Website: macys
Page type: customer-info-address
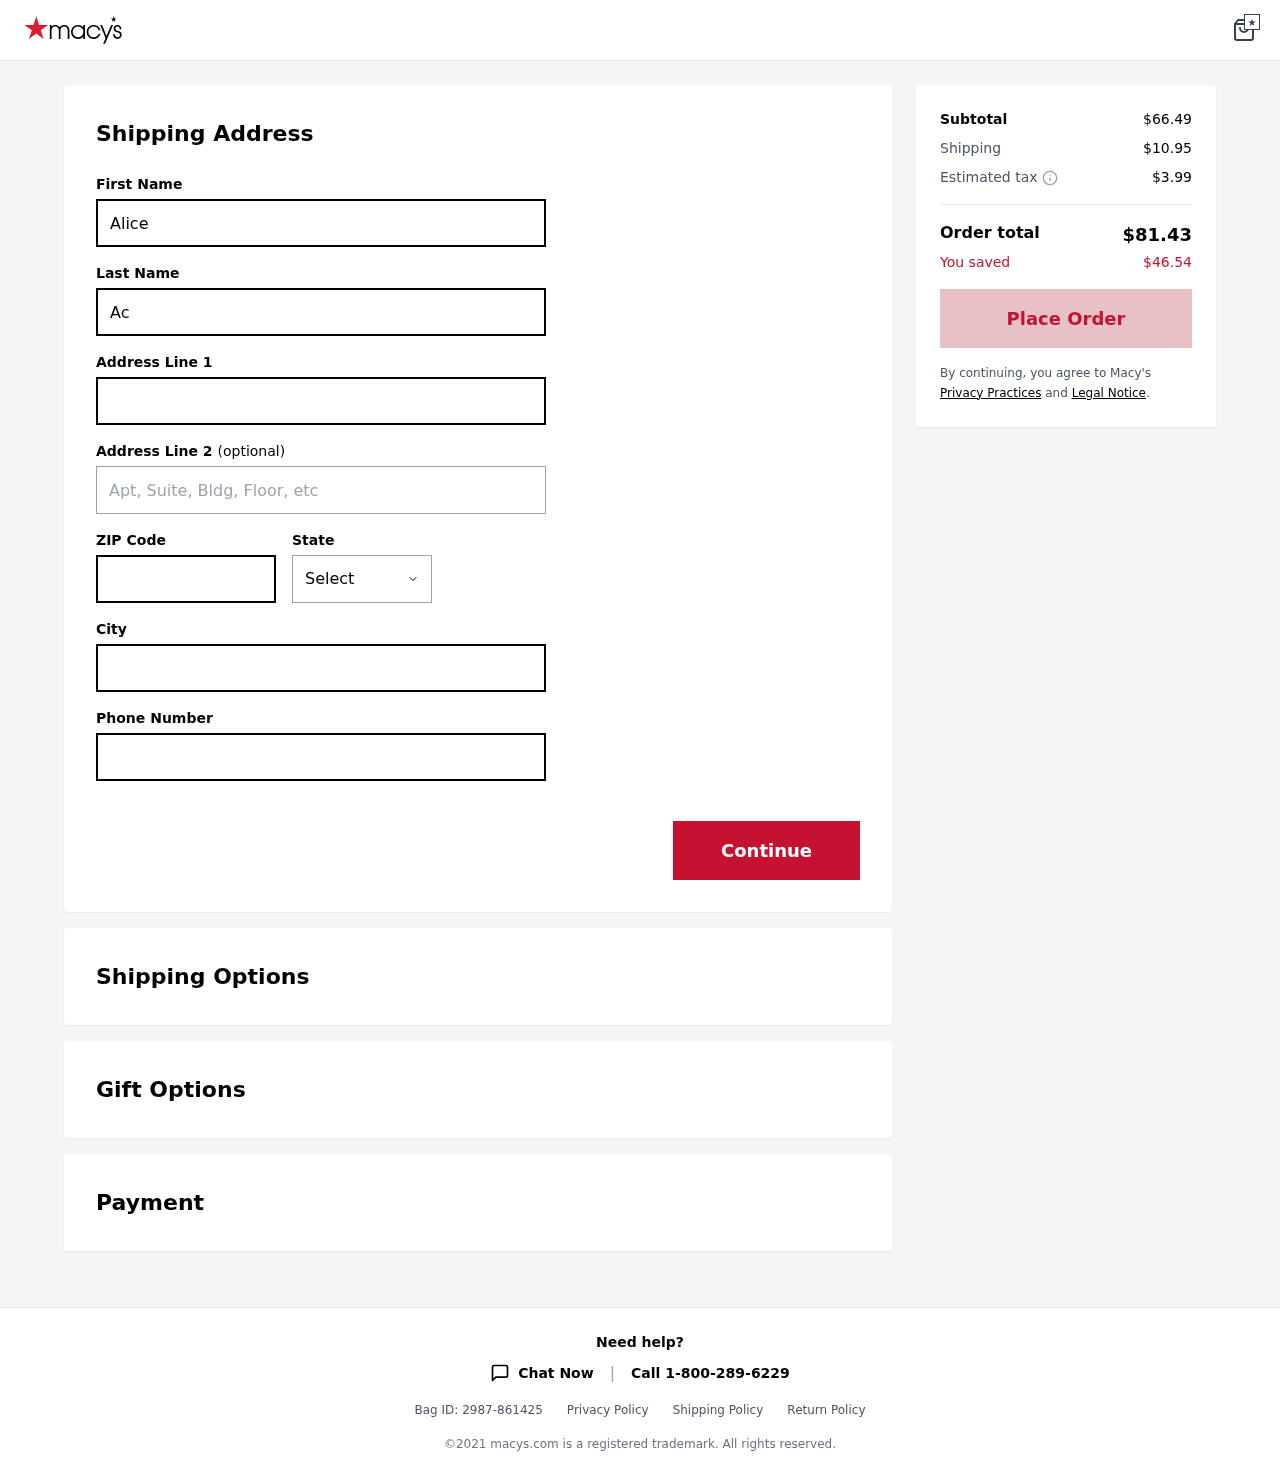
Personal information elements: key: PII_CITY
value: Estesmouth
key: PII_FIRSTNAME
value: Alice
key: PII_LASTNAME
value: Acosta
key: PII_PHONE
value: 8557119572
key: PII_POSTCODE
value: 59239
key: PII_STATE
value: Louisiana
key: PII_STREET
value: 22886 Brittany Shoal
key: PII_STREET2
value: Apt. 757
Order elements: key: ORDER_SUBTOTAL
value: $66.49
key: ORDER_SHIPPING_COST
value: $10.95
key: ORDER_TAX
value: $3.99
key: ORDER_TOTAL
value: $81.43
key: ORDER_SAVINGS
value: $46.54